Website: lowes
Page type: customer-info-address
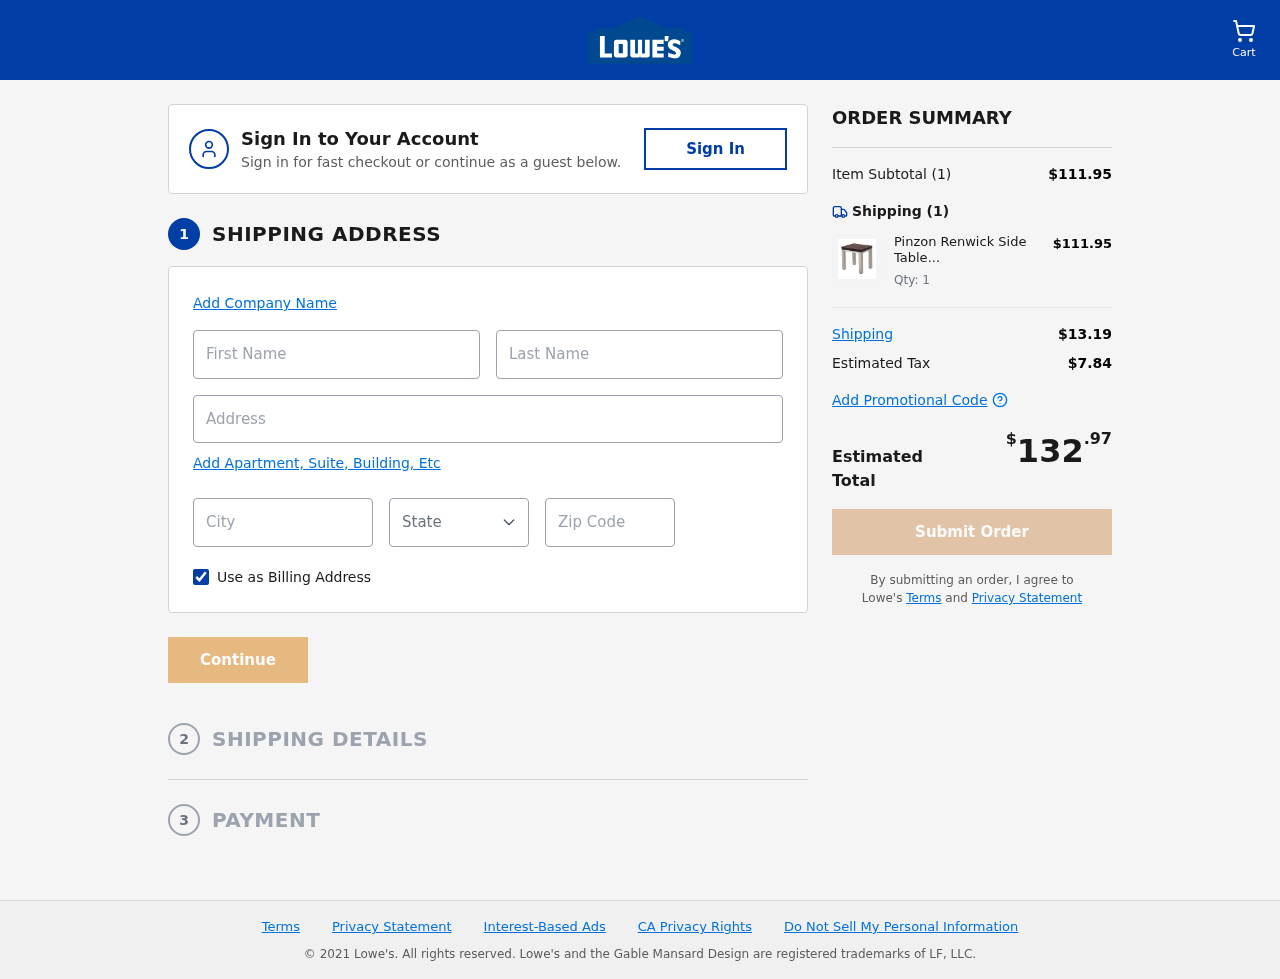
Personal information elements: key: PII_CITY
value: East Donald
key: PII_FIRSTNAME
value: Amanda
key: PII_LASTNAME
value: Frey
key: PII_POSTCODE
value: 53371
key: PII_STATE_ABBR
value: UT
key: PII_STREET
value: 545 Moore Groves Apt. 370
Product elements: key: PRODUCT1_NAME
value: Pinzon Renwick Side Table
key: PRODUCT1_PRICE
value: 111.95
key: PRODUCT1_QUANTITY
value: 1
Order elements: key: ORDER_NUM_ITEMS
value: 1
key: ORDER_SUBTOTAL
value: $111.95
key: ORDER_NUM_ITEMS2
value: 1
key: ORDER_SHIPPING_COST
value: $13.19
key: ORDER_TAX
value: $7.84
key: ORDER_TOTAL
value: $132.97